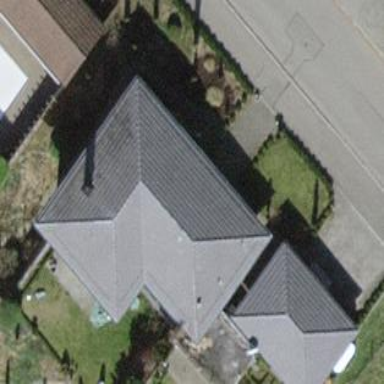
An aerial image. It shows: Detached building with tiled roof.